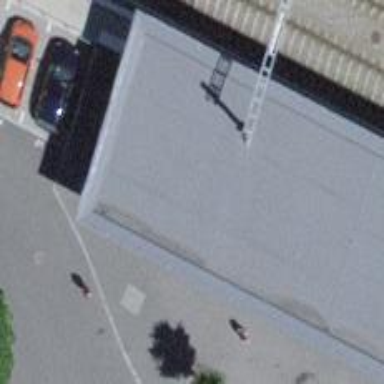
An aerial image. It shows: Concrete steps with ramp.